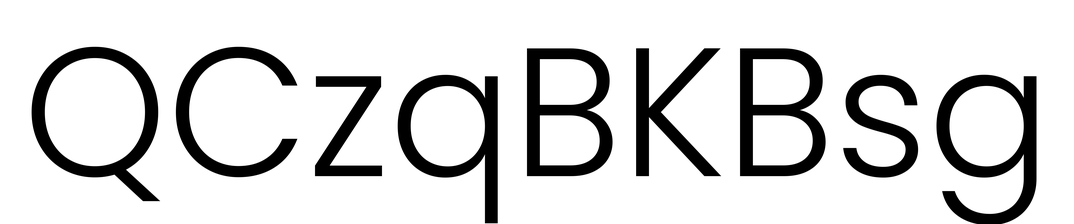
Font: Poppins-Light